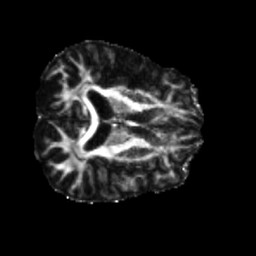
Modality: FA
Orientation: axial
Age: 58
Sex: male
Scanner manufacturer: siemens
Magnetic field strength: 3 T
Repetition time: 5.25 s
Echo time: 0.08 s